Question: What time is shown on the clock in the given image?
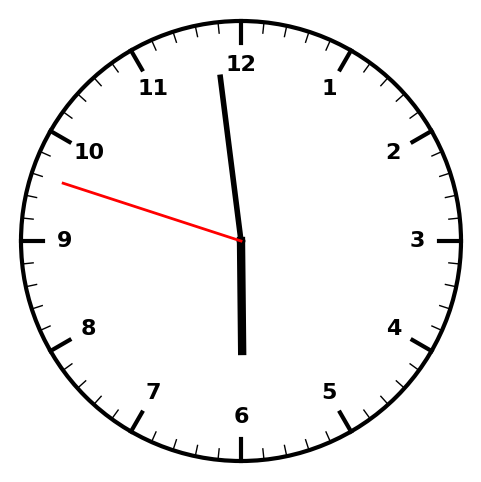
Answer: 05:58:48